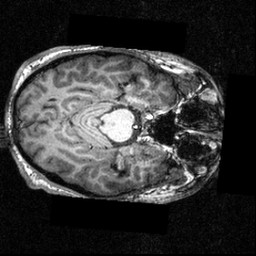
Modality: T1w
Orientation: axial
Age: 20
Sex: male
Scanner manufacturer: siemens
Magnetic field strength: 3.951 T
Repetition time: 1.5 s
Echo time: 0.00335 s